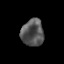
Tissue: prostate
Cell type: T cells
Senescence score: 0.3018
Nuclear area (px): 592
Mean DAPI intensity: 86.002